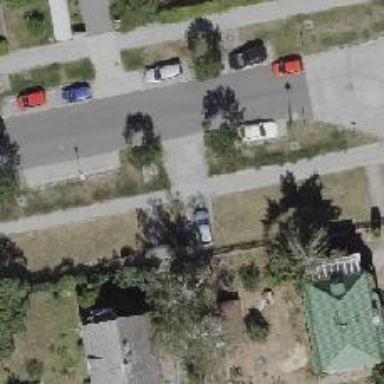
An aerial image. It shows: Driveway.